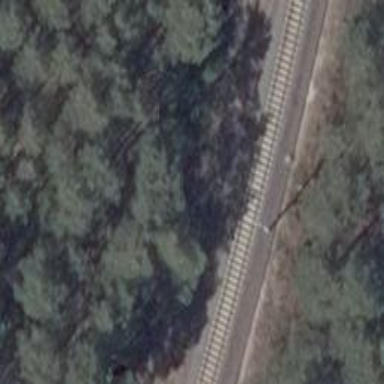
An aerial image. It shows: Rail track with contact line electrification. There are signals for bidirectional travel.